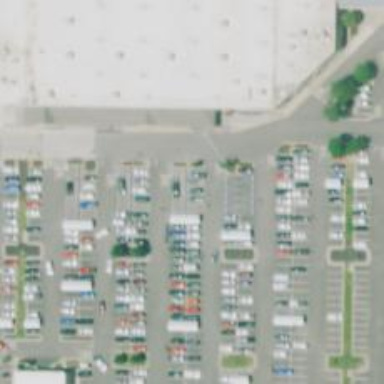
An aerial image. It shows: Parking space.